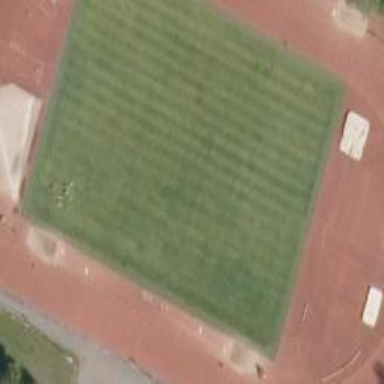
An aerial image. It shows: Sports center designed for athletics on leisure land.